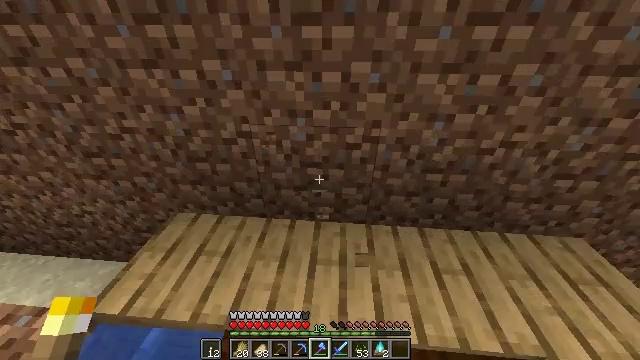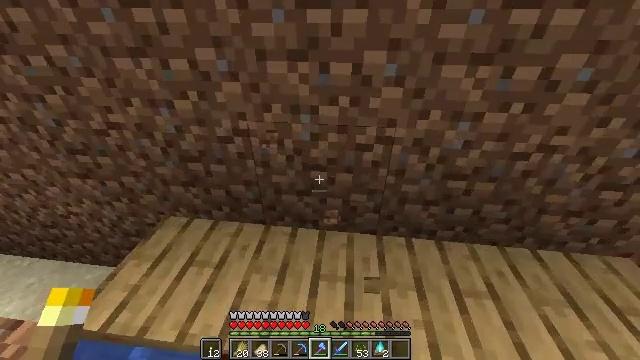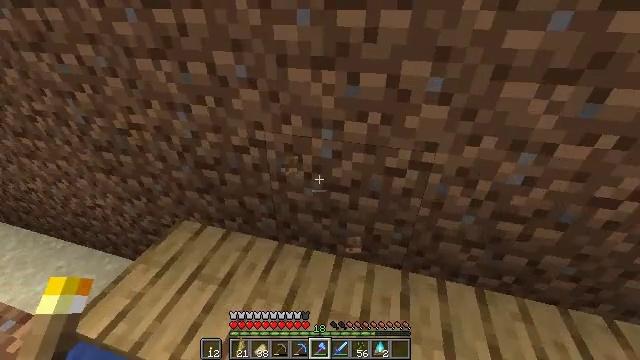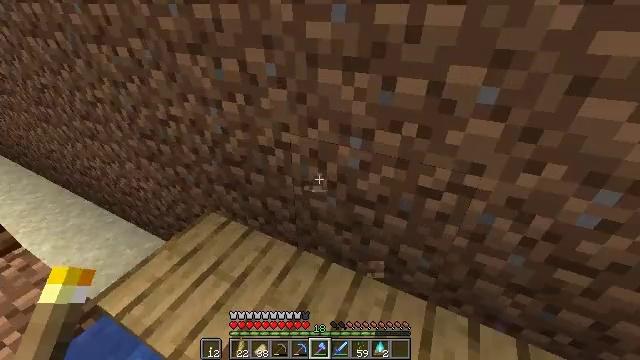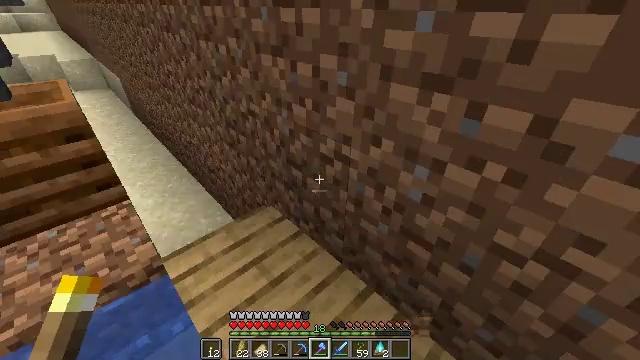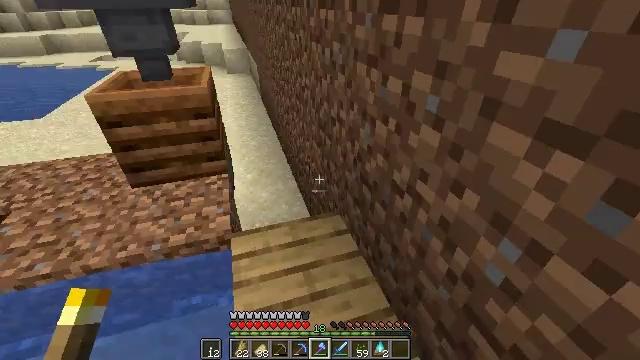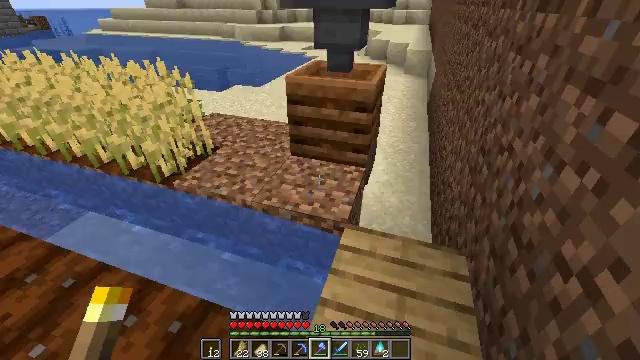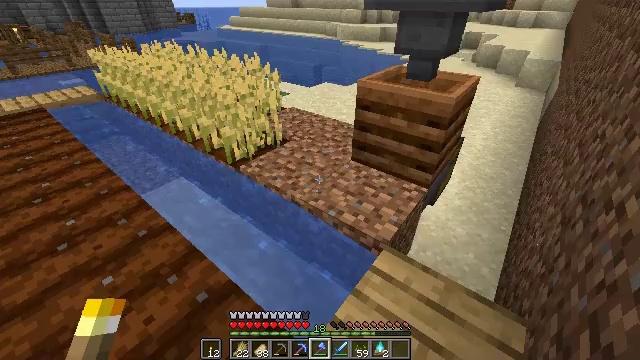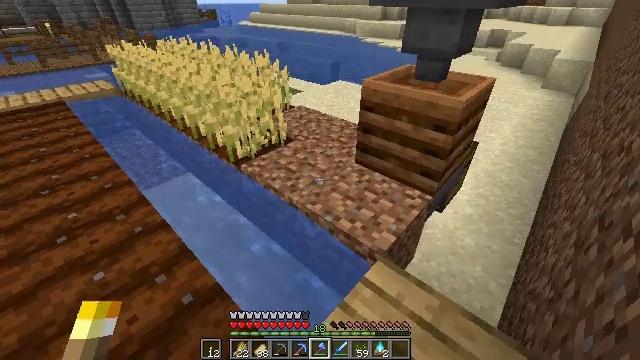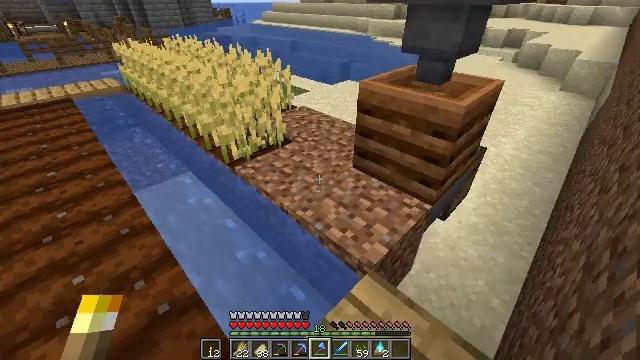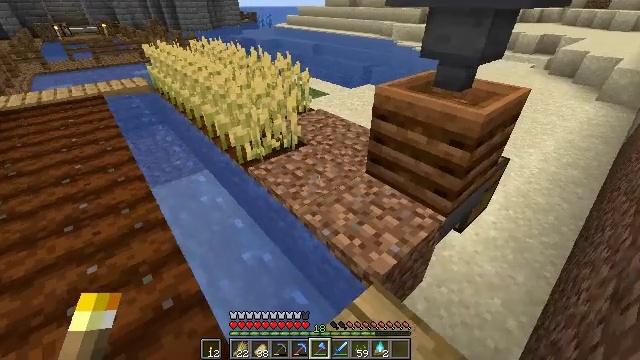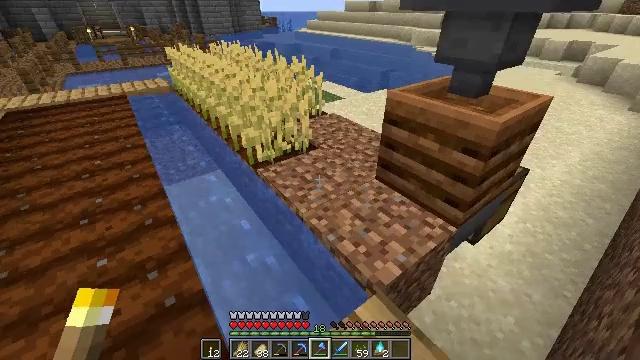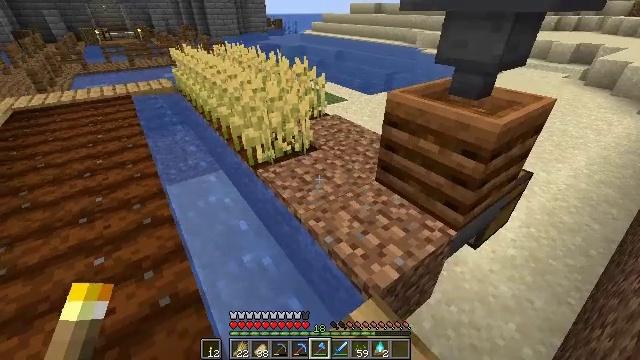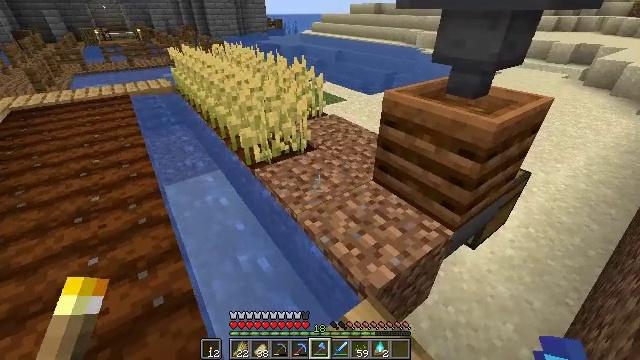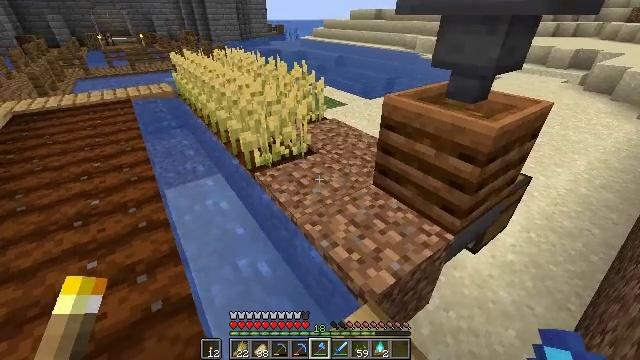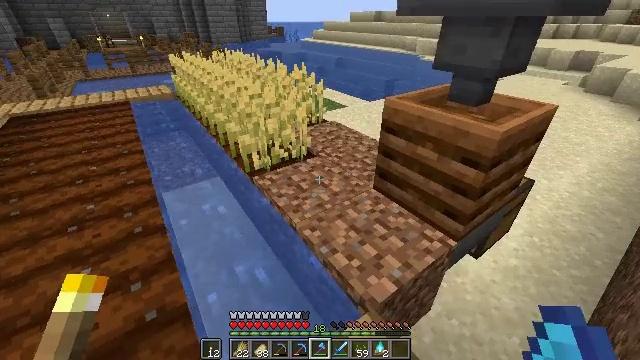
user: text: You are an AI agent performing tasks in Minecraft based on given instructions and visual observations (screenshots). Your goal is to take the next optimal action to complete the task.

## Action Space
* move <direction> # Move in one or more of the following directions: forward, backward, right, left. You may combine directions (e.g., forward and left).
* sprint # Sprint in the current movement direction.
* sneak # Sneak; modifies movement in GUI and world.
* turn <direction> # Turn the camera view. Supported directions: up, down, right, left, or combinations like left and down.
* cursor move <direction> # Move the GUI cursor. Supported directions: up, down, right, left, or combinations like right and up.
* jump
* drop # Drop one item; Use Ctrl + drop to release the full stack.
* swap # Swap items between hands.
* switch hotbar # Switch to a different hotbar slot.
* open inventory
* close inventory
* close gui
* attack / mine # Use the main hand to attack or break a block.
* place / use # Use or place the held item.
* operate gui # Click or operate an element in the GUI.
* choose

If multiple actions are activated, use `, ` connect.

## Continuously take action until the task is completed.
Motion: motion action
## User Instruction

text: Get wheat from the farmland.
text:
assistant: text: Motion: move forward, turn left
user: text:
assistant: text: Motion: move forward and move right, turn left
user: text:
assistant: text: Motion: move forward and move right, turn left
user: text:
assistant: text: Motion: move forward and move right, turn left
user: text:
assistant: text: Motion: move forward and move right, turn left
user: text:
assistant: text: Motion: move forward and move right, turn left
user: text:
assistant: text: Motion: move forward and move right, turn left
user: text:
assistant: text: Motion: move forward and move right, turn left
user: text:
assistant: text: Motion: move forward and move right, turn left
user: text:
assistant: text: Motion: turn left
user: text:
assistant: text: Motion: turn left
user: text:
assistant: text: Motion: turn left
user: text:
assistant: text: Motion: no_op
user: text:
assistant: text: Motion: no_op
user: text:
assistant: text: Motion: move forward
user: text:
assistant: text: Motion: move forward
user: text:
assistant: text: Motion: move forward
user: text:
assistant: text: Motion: move forward and move right
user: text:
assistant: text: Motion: move forward and move right, turn left
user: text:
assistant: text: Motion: move forward and move right, turn left
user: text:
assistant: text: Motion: move forward and move right, turn left
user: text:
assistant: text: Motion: move forward, turn left
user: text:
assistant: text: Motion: move forward, turn left and down
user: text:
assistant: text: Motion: move forward, turn left and down
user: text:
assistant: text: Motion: turn left and down
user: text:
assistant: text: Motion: turn left and down, attack / mine
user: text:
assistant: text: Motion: attack / mine
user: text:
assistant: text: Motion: attack / mine
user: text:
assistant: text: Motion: move forward, attack / mine
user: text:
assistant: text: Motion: move forward, turn right and up